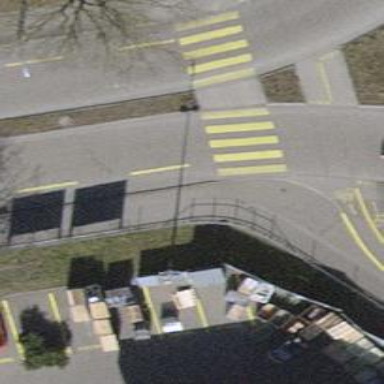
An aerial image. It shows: Secondary road with separate asphalt sidewalk.